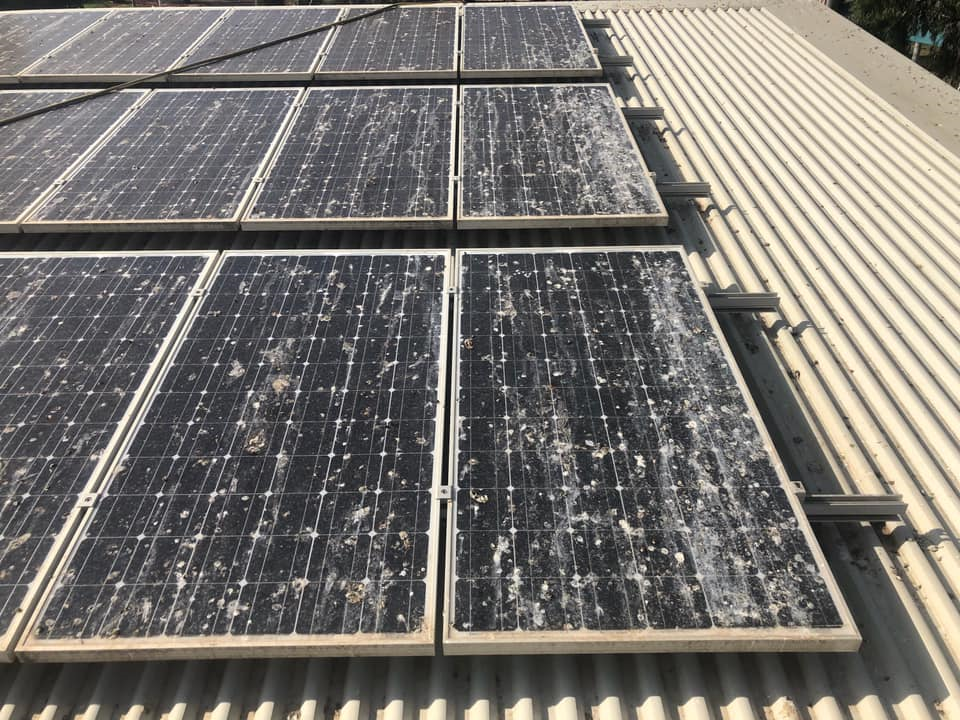
Label: Bird-drop